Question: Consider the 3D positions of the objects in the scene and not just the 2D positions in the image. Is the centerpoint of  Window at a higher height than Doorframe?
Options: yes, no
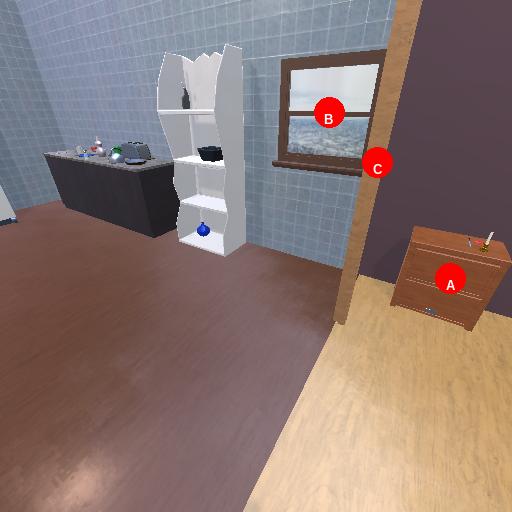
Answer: yes